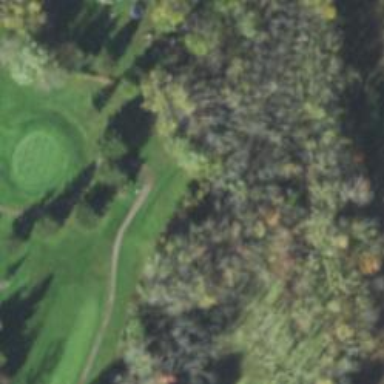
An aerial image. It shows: Service road designated as golf cart path.